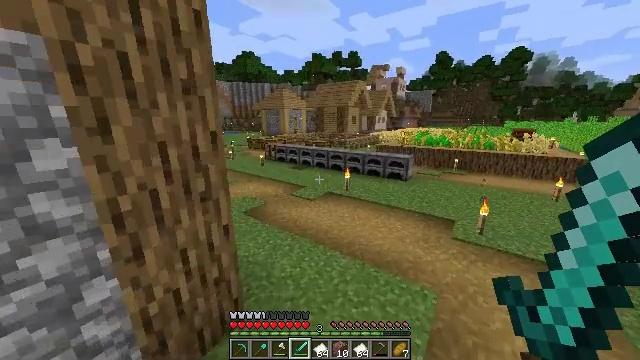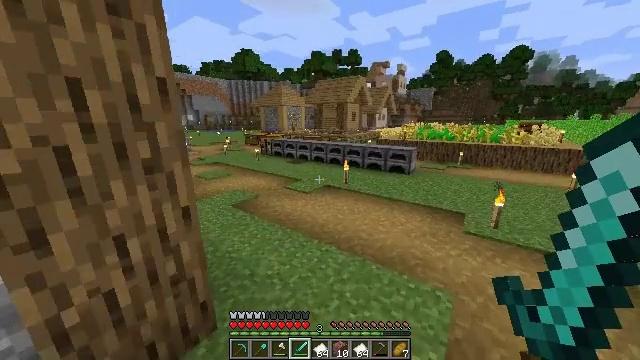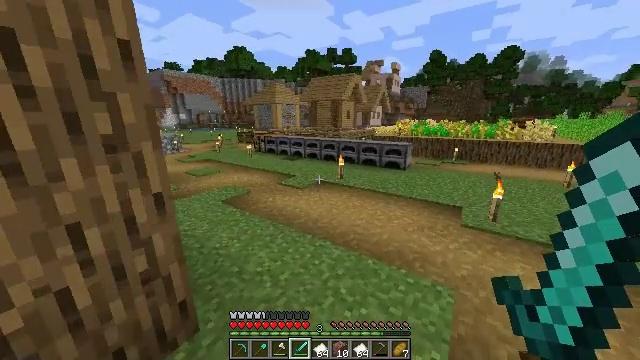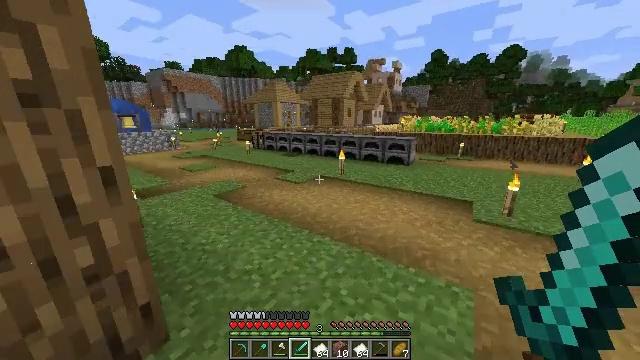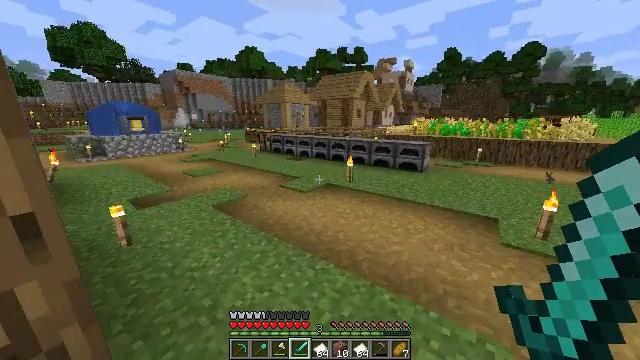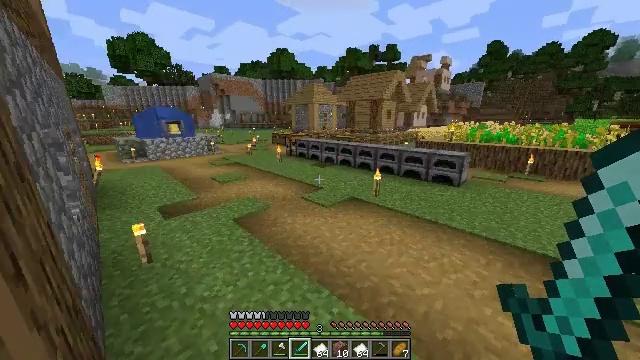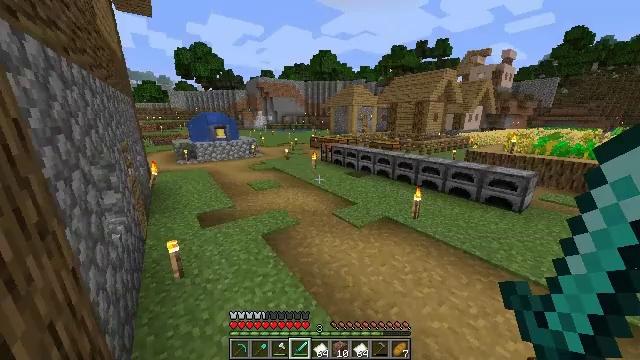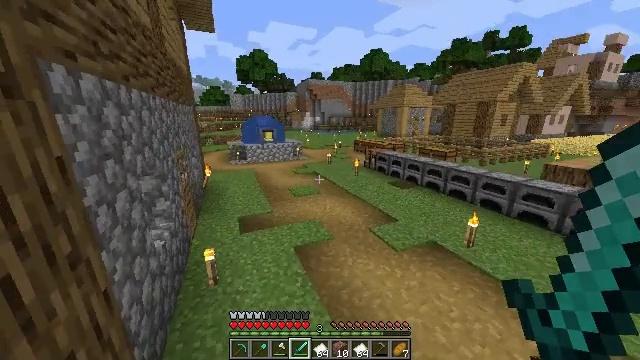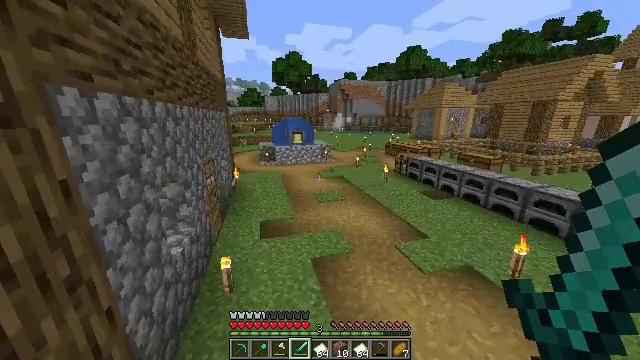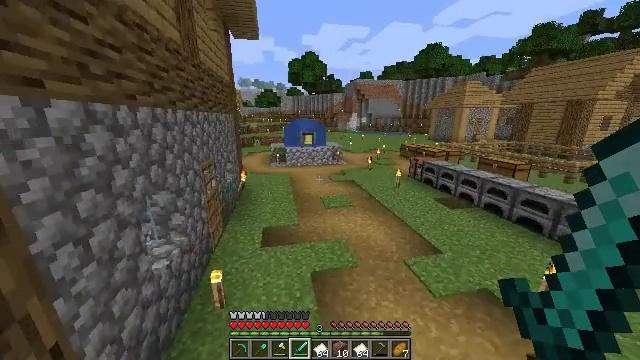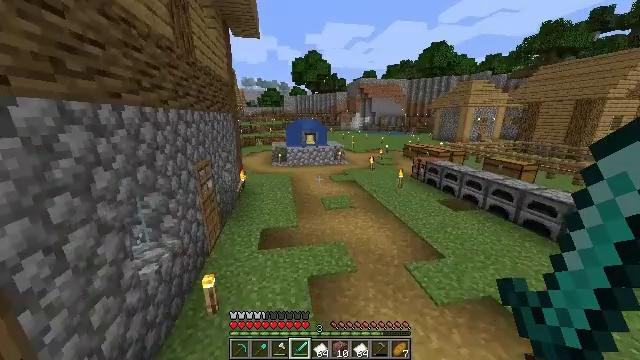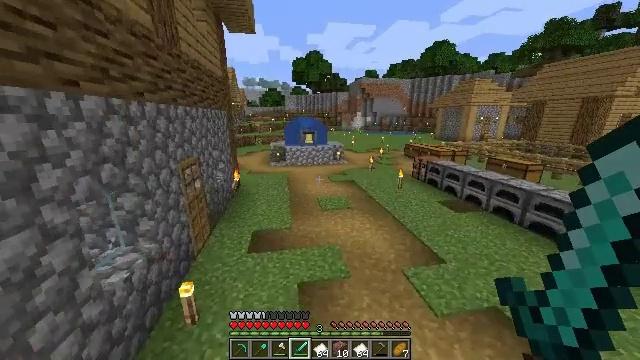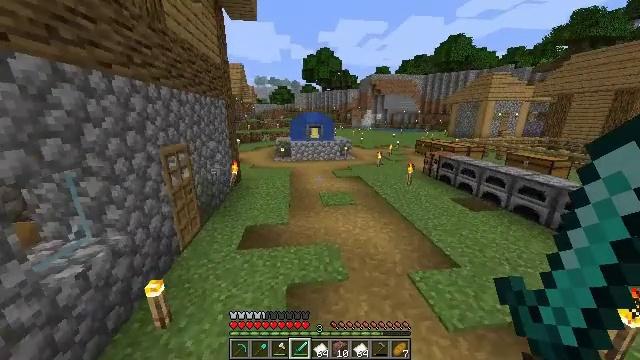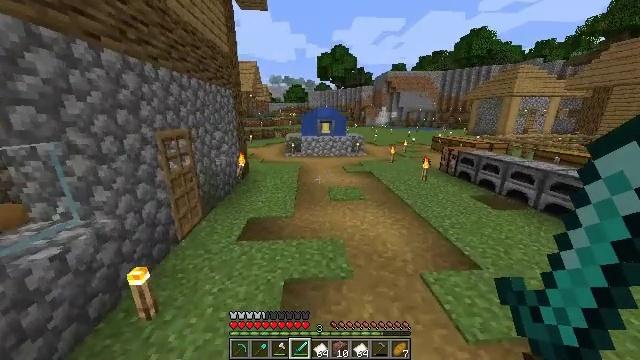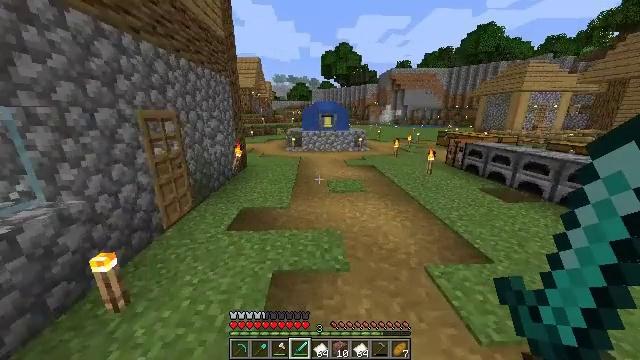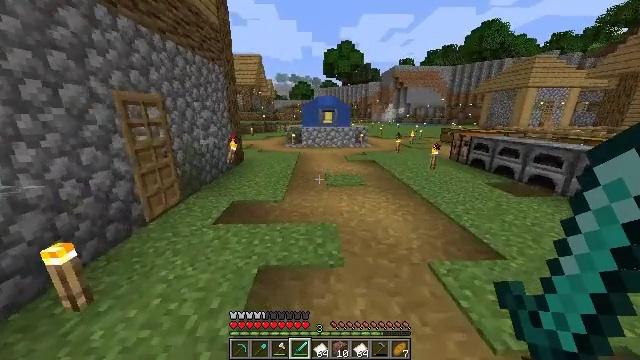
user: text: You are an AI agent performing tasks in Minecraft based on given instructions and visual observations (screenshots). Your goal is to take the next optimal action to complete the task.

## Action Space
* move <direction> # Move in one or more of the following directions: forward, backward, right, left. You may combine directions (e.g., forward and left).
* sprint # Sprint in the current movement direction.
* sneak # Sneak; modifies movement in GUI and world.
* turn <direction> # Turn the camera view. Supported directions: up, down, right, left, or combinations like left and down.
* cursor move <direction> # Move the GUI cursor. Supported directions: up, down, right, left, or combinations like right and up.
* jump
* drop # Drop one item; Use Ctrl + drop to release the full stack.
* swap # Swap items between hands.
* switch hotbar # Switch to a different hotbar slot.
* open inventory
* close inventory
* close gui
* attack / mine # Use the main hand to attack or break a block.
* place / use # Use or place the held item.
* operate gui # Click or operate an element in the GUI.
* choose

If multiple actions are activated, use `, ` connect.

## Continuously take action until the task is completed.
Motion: motion action
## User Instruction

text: Interact with the crafting table to obtain an emerald.
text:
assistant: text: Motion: move forward, sprint, jump
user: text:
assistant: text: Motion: move forward, sprint, turn right, jump
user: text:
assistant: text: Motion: move forward, sprint, jump
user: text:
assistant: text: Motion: move forward, sprint, turn left, jump
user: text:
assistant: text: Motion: move forward, sprint, turn left, jump
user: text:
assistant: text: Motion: move forward, sprint, turn left, jump
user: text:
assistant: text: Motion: move forward, sprint, turn left, jump
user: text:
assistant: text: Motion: move forward, sprint, turn left, jump
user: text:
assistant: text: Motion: move forward, sprint, turn left, jump
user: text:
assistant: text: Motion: move forward, sprint, jump
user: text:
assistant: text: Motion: move forward, sprint, jump
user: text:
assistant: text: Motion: move forward, sprint, turn left, jump
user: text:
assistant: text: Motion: move forward, sprint, turn left, jump
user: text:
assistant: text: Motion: move forward, sprint, turn left, jump
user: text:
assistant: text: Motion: move forward, sprint, jump
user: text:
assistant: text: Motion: move forward, sprint, jump
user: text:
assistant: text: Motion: move forward, sprint, turn left, jump
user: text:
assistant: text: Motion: move forward, sprint, turn left, jump
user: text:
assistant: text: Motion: move forward, sprint, turn left, jump
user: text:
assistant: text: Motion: move forward, sprint, turn left, jump
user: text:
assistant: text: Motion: move forward, sprint, turn left
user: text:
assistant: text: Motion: move forward, sprint, turn left
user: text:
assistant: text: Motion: move forward, turn left
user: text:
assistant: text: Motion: move forward, turn left
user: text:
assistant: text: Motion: move forward, turn left
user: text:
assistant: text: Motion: move forward, turn left
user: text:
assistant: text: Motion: move forward, turn left
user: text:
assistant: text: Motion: move forward and move left, turn left and up
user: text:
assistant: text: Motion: move forward and move left, use / place
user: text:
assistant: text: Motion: move forward and move left, use / place